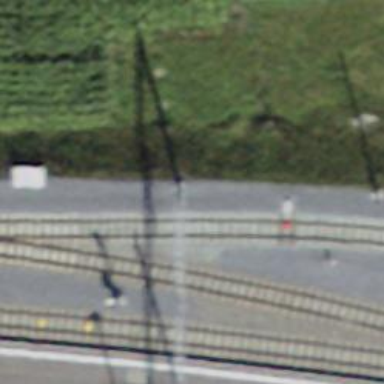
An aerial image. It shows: Narrow-gauge railway siding with electrified contact lines.